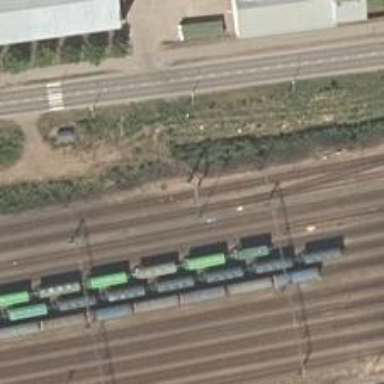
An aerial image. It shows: Rail yard with electrified contact lines for railway operations.